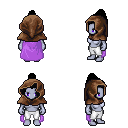
a pixel art fantasy rpg character, female body template, dark elf, purple skin, lavender cape, white pants, black long topknot hairstyle, cloth hood, four views (front, back, left, right), 2x2 character sprite sheet, small pixel art, hard edges, no anti-aliasing